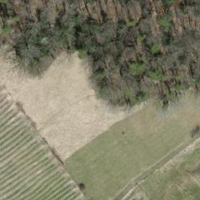
EUNIS habitat code: 24
Species observed at this site:
Hedera helix
Myodes glareolus
Lathyrus pratensis
Microtus arvalis